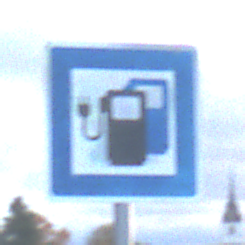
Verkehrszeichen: LadestationFuerElektrofahrzeuge
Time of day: SunriseSunset
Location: Outdoor (Suburban)
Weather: PartlyCloudy
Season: NotSpecified
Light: Natural